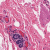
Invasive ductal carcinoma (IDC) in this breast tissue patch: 0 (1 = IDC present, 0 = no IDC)